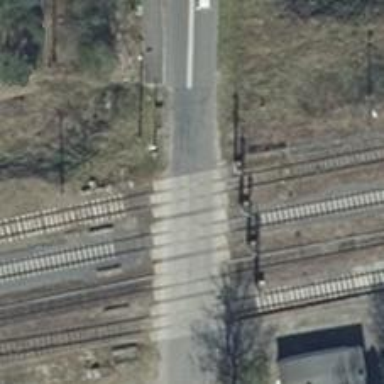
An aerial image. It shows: Railway level crossing.